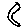
Label: moon